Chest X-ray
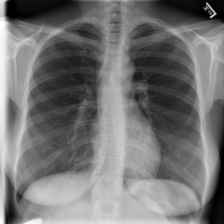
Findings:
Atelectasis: negative
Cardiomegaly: negative
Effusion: negative
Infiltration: negative
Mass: negative
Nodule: negative
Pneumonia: negative
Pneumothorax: negative
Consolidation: negative
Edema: negative
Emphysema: negative
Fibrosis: negative
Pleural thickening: negative
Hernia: negative